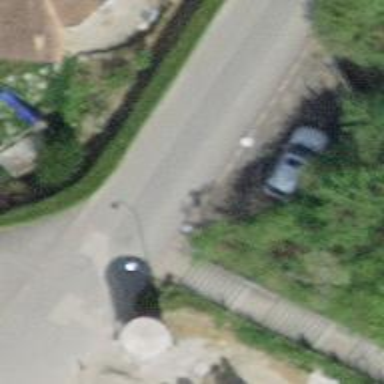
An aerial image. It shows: Set of steps on the road.